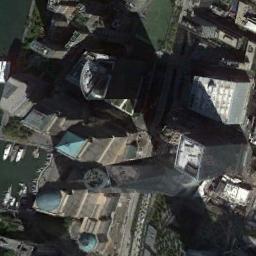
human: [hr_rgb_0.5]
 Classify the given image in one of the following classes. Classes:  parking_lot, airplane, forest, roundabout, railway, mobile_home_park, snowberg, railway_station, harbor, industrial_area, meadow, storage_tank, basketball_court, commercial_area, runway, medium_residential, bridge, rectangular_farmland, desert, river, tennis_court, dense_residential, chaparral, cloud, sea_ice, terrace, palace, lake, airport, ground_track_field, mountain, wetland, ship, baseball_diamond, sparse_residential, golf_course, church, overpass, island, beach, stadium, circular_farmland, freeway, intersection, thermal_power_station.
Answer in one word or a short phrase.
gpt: commercial_area